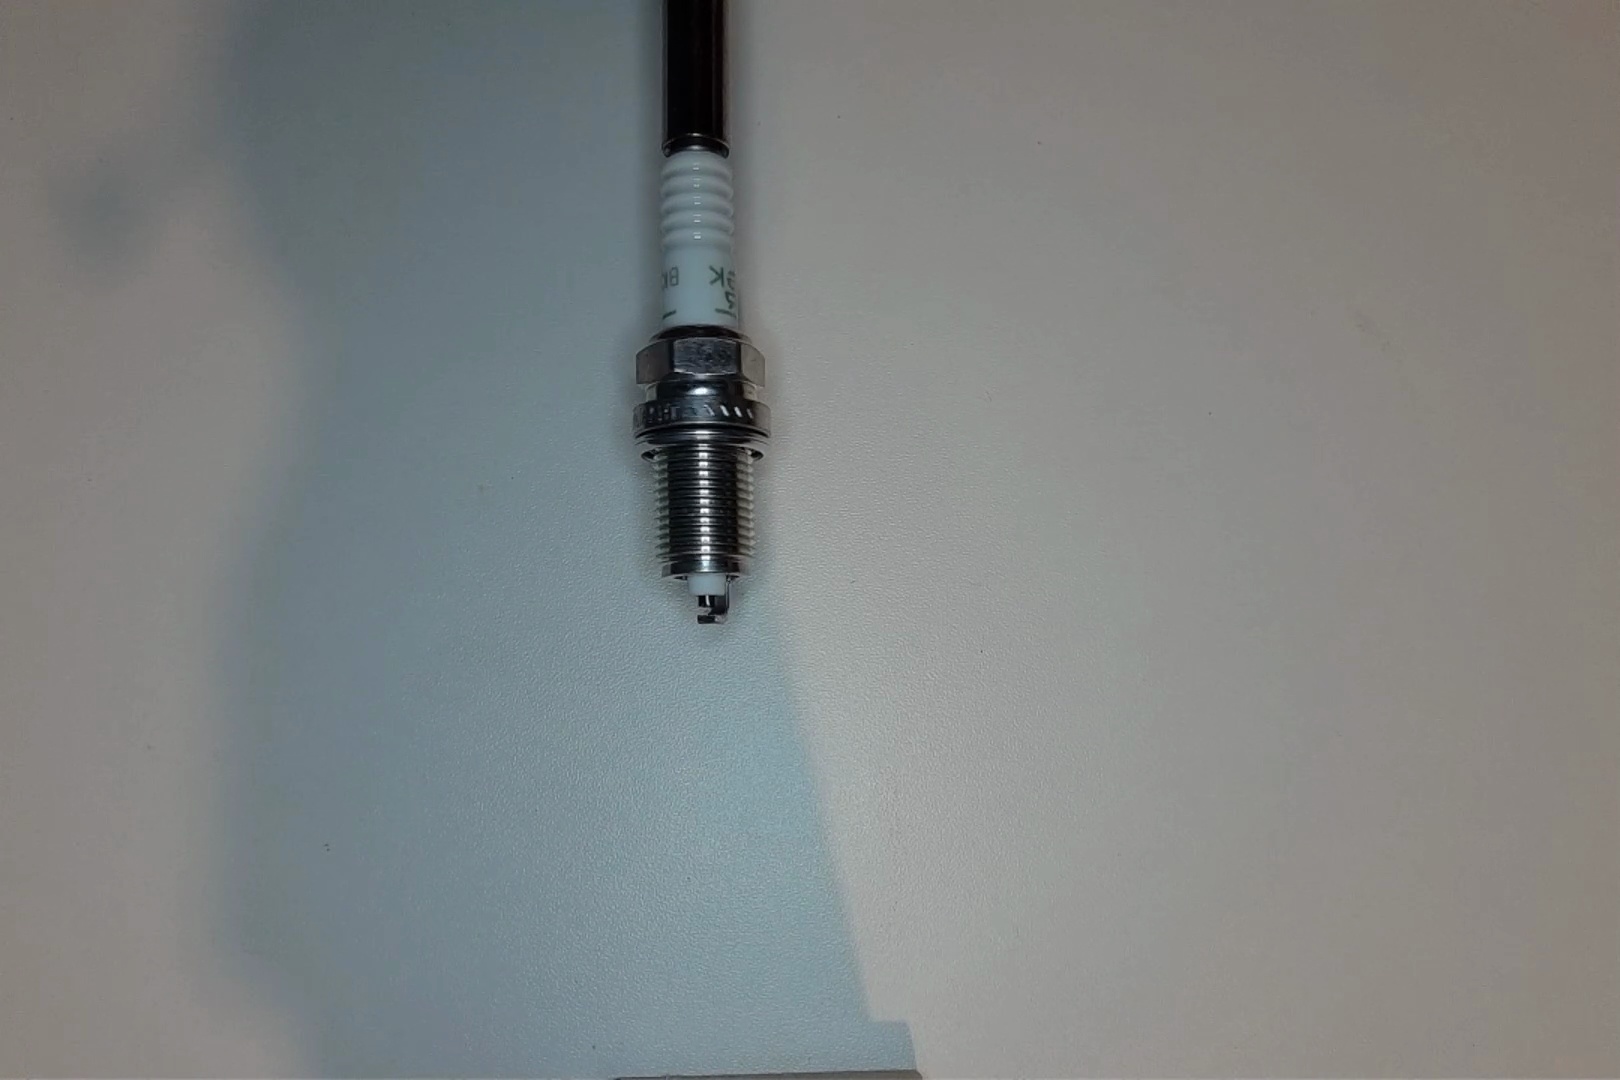
Label: normal